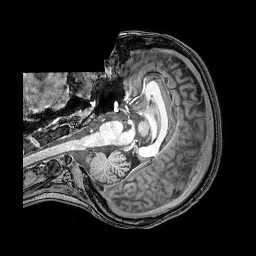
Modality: T1w
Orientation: axial
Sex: female
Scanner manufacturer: philips
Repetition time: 0.008115 s
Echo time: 0.00371 s